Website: walmart
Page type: billing-address
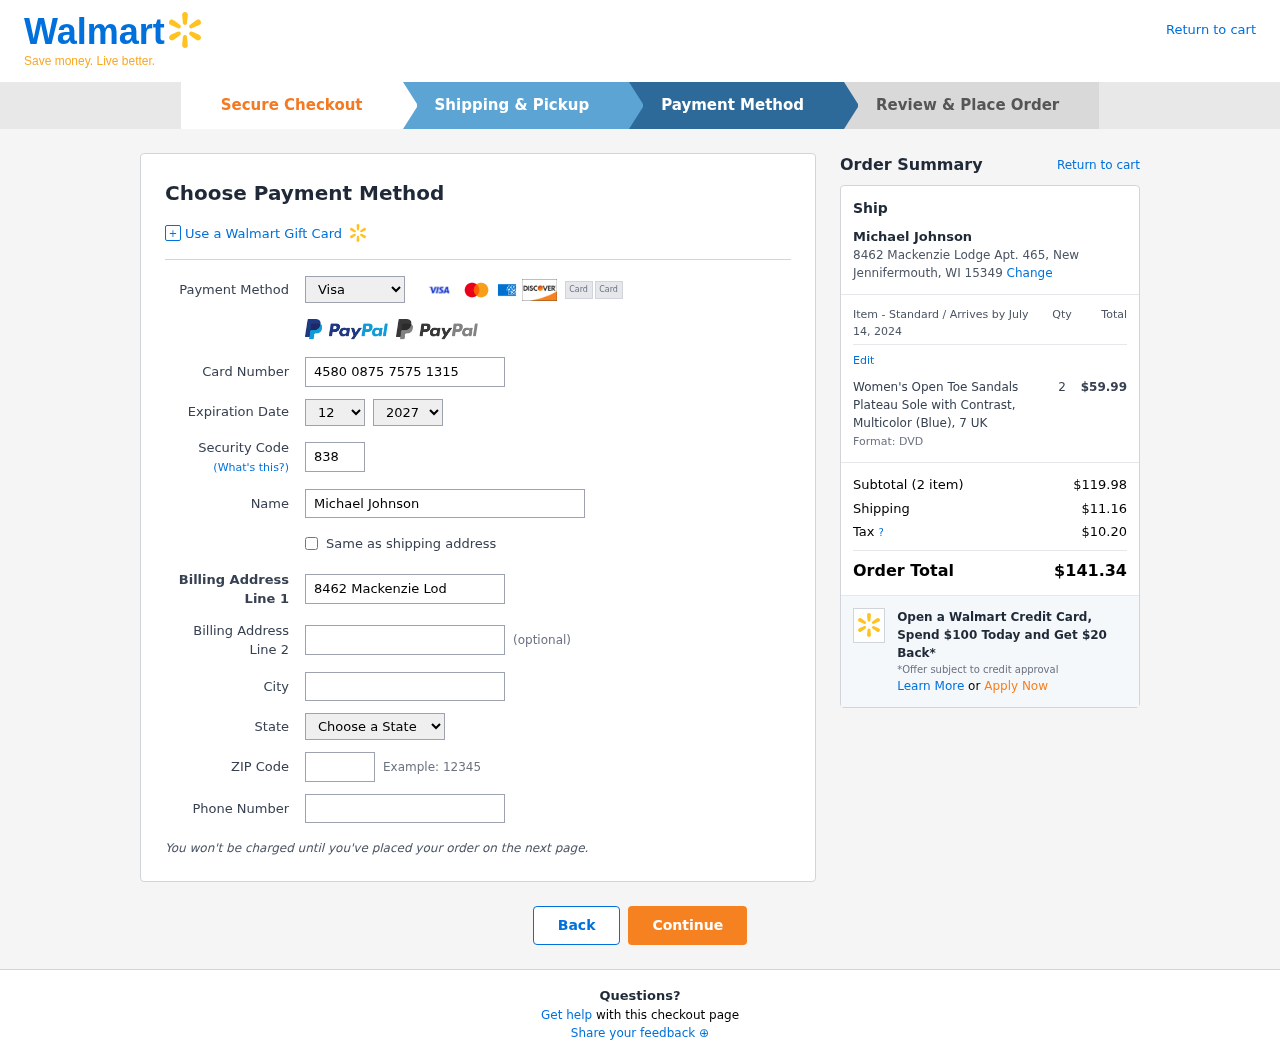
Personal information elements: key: PII_CARD_CVV
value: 838
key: PII_CARD_EXPIRY_MONTH
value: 12
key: PII_CARD_EXPIRY_YEAR
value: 27
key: PII_CARD_NUMBER
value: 4580 0875 7575 1315
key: PII_CARD_TYPE
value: Visa
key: PII_CITY
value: New Jennifermouth
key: PII_CITY_STATE_ZIP
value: New Jennifermouth, WI 15349
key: PII_FULLNAME
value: Michael Johnson
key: PII_PHONE
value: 8237345015
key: PII_POSTCODE
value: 15349
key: PII_STATE
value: Wisconsin
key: PII_STREET
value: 8462 Mackenzie Lodge Apt. 465
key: PII_STREET2
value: Apt. 376
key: PII_FULLNAME2
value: Michael Johnson
Product elements: key: PRODUCT1_NAME
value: Women's Open Toe Sandals Plateau Sole with Contrast, Multicolor (Blue), 7 UK
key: PRODUCT1_PRICE
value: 59.99
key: PRODUCT1_QUANTITY
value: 2
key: PRODUCT1_DESC
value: Format: DVD
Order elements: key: ORDER_DELIVERY_DATE
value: July 14, 2024
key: ORDER_NUM_ITEMS
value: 2
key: ORDER_SUBTOTAL
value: $119.98
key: ORDER_SHIPPING_COST
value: $11.16
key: ORDER_TAX
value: $10.20
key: ORDER_TOTAL
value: $141.34